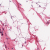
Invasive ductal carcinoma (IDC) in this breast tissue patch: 0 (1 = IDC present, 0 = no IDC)